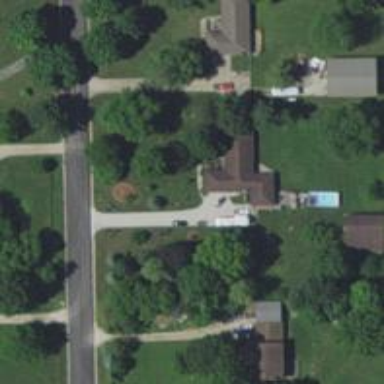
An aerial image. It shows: Driveway leading to service road.